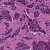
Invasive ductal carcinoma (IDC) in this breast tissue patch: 1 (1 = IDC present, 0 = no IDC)